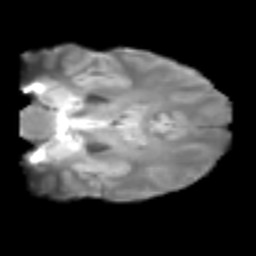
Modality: T2w
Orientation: coronal
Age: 26
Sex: male
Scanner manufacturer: siemens
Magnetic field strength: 3 T
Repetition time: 2.3 s
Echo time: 0.085 s